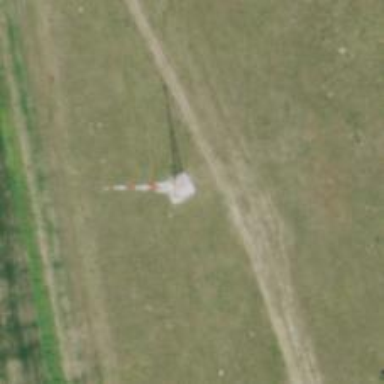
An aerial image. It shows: Mast tower used for communication.